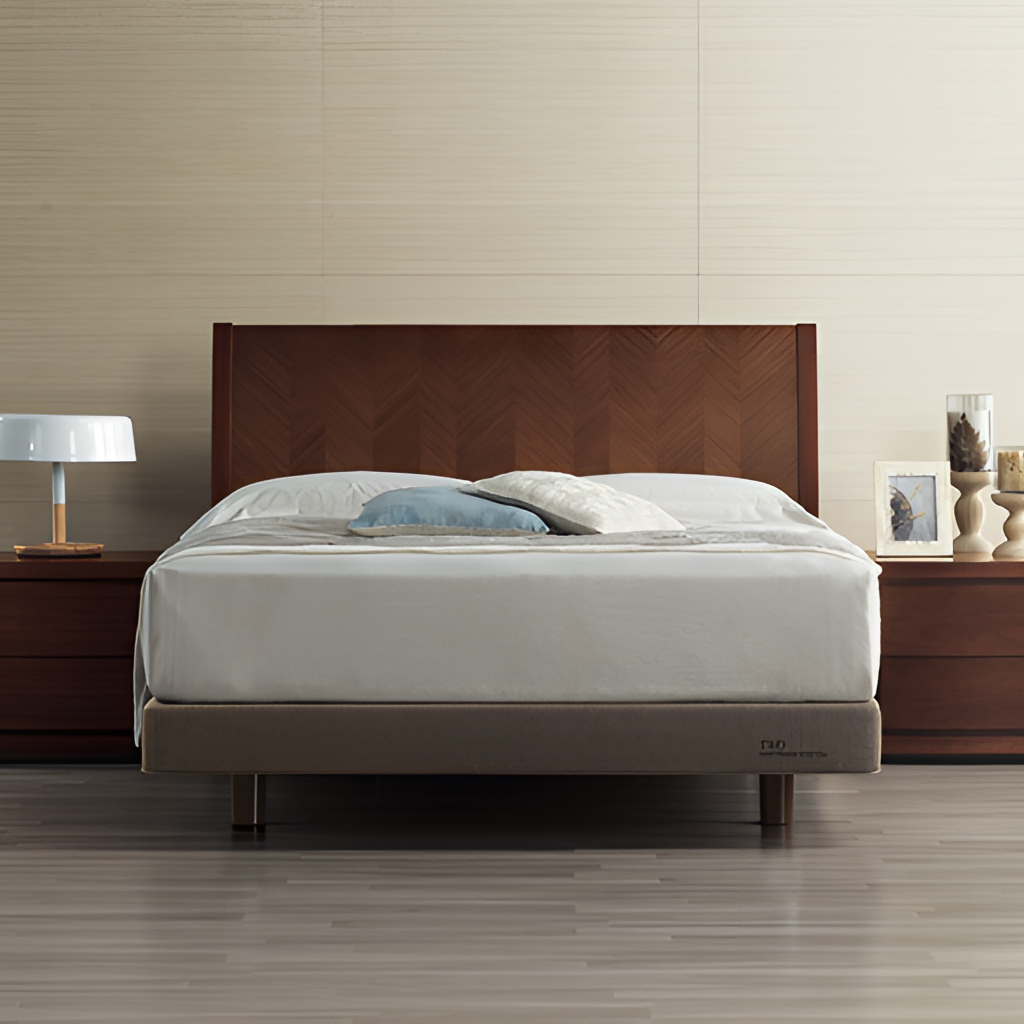
bedroom, wood bed, contemporary, wood flooring, with plank pattern, beige paint wallpaper, with solid pattern